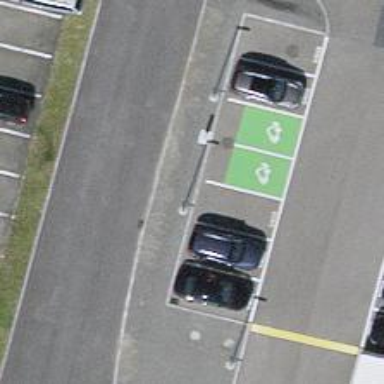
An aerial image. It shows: Charging parking space.